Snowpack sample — Loveland Pass, Silver Plume, Colorado, USA (2/11/26, 12:00 PM MST)
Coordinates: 39.663, -105.886
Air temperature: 35 °F
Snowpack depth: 82 cm
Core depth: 10 cm
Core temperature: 17.6 °F
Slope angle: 13°, slope face: 12°
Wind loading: high
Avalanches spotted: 1
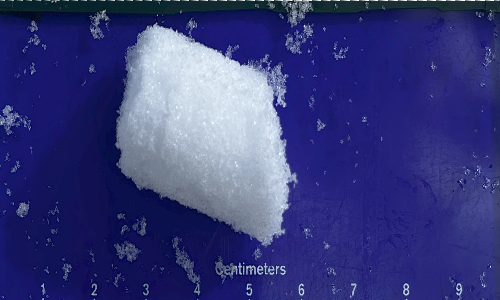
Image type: core
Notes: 1 small avalanche spotted on the north side of the bowl, lots of wind loading